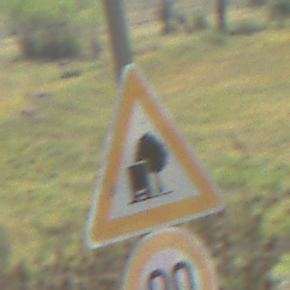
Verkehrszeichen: UnzureichendesLichtraumprofil
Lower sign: Geschwindigkeit90
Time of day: Midday
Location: Outdoor (Nature)
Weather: PartlyCloudy
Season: Autumn
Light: Natural